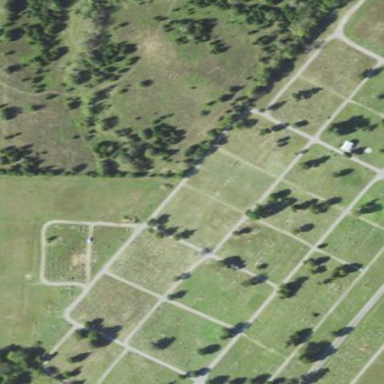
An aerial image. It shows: Cemetery.